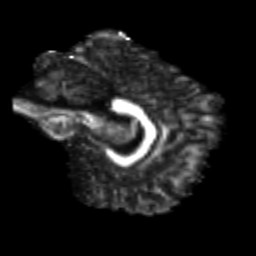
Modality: FA
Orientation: sagittal
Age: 25
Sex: male
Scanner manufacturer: siemens
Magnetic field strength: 3 T
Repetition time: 3.5 s
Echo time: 0.125 s